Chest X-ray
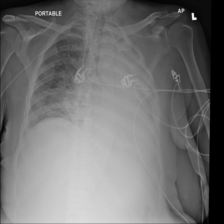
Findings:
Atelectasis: negative
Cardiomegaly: negative
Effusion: negative
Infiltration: positive
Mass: negative
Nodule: negative
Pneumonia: negative
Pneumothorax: negative
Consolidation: negative
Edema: negative
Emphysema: negative
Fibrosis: negative
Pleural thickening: negative
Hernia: negative